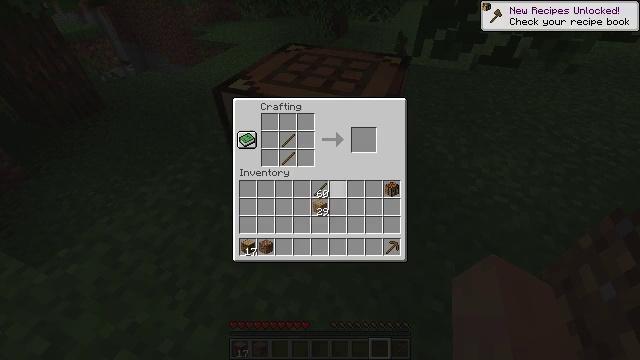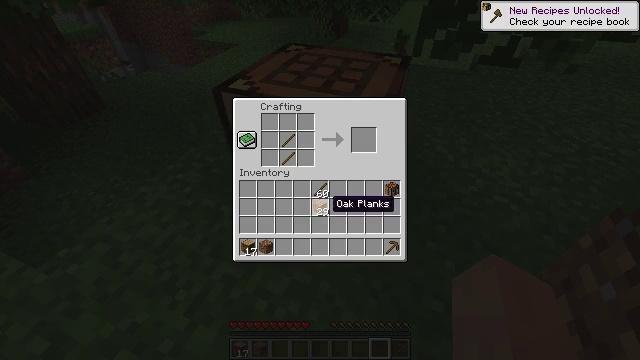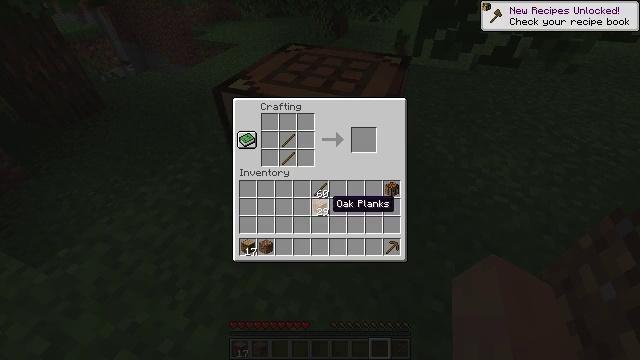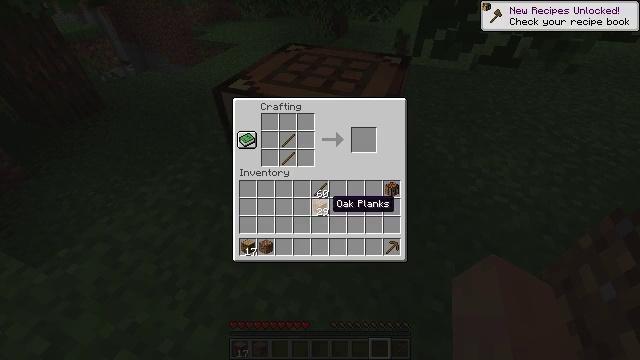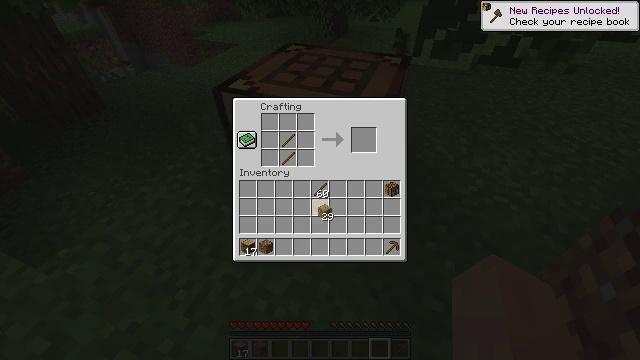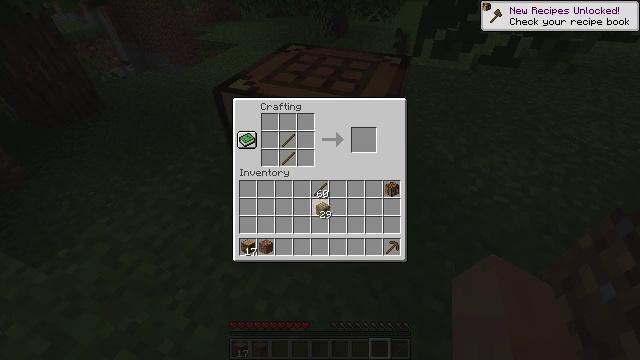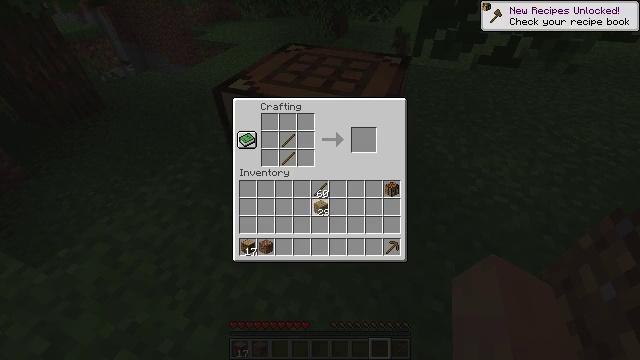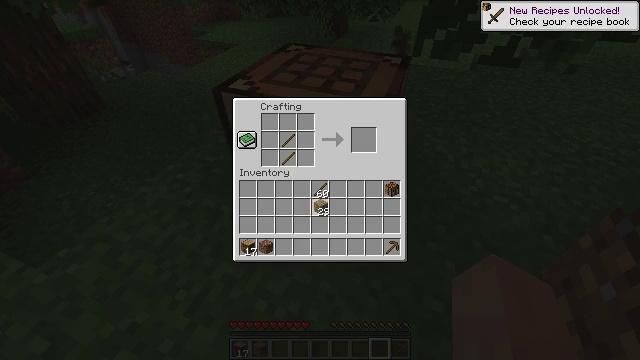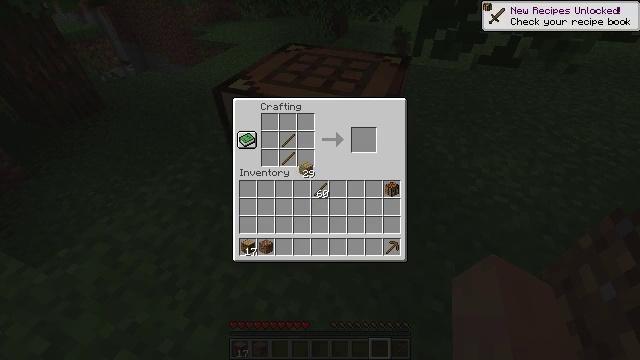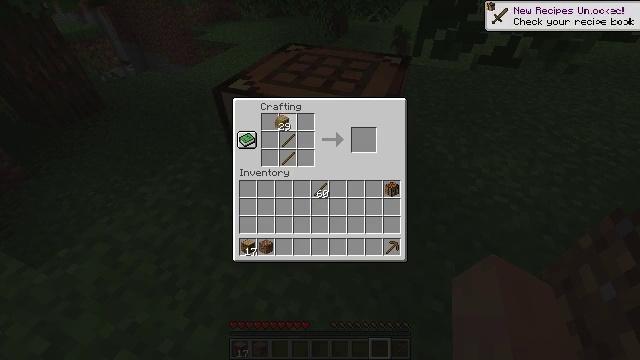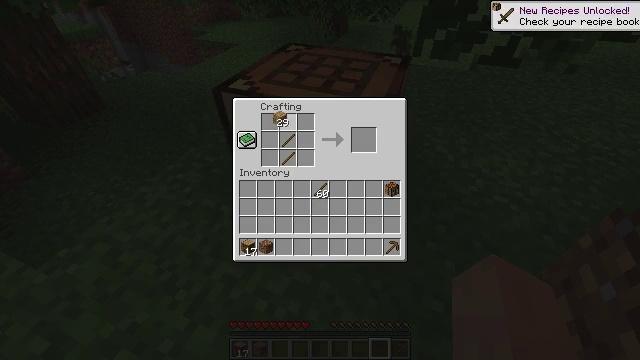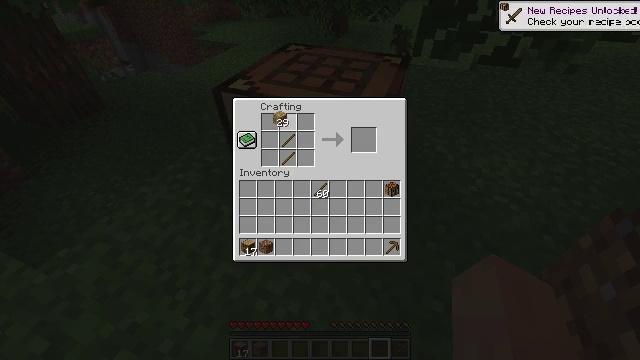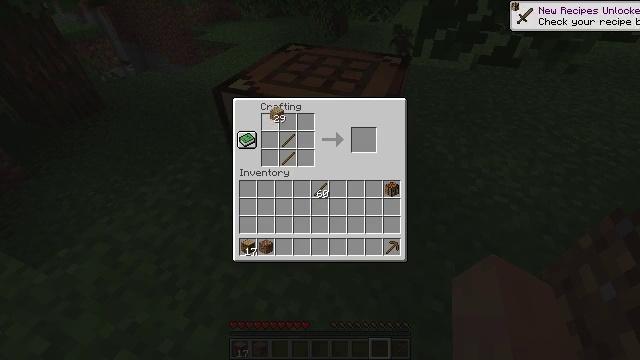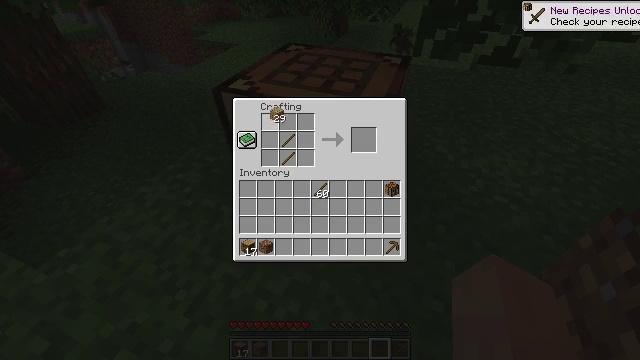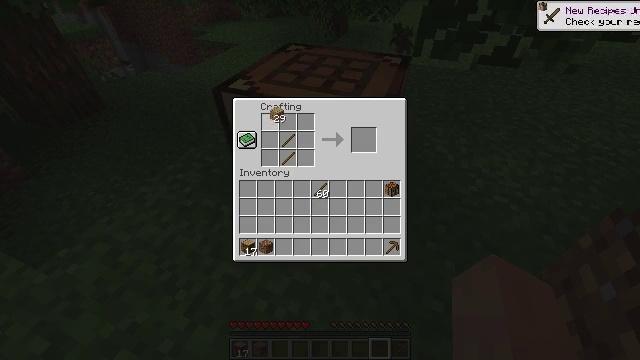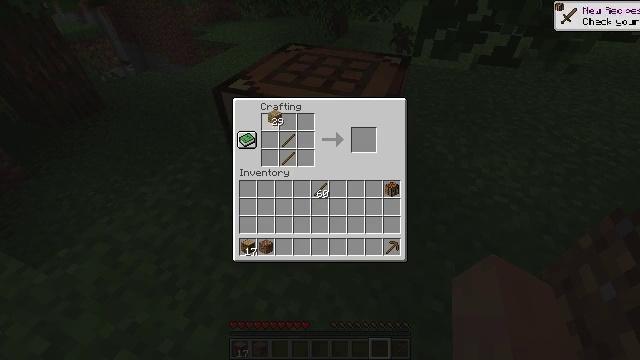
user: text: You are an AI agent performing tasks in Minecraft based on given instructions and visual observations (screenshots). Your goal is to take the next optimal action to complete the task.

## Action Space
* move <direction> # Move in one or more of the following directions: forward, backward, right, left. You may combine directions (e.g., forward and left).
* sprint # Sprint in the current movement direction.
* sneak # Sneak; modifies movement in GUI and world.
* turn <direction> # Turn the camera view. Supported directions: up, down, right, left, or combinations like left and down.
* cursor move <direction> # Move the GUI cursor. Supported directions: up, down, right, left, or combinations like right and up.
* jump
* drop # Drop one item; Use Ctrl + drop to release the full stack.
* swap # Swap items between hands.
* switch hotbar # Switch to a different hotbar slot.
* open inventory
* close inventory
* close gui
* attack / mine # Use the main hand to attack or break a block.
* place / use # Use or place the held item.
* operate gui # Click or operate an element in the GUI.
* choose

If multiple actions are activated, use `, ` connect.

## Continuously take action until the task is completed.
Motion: motion action
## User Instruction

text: Interact with the crafting table to get a wooden axe.
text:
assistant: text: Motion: sneak, cursor move down, open gui
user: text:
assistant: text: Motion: sneak
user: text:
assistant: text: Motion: no_op
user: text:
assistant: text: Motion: operate gui
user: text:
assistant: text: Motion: operate gui
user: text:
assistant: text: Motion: no_op
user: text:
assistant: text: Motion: no_op
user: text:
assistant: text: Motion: cursor move left and up
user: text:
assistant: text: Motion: cursor move left and up
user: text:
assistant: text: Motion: no_op
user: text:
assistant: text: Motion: no_op
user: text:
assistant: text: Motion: no_op
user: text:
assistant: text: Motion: choose
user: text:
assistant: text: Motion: choose
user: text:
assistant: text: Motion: choose
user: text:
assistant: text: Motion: cursor move down, choose
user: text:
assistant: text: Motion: choose
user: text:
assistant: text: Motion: choose
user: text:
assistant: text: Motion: choose
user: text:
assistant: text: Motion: cursor move right, choose
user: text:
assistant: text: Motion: cursor move right, choose
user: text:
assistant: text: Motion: choose
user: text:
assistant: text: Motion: choose
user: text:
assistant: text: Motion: choose
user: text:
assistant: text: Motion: cursor move left, choose
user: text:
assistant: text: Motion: choose
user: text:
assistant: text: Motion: cursor move down, choose
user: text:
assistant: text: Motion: cursor move down, choose
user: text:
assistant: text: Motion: choose
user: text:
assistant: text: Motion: choose